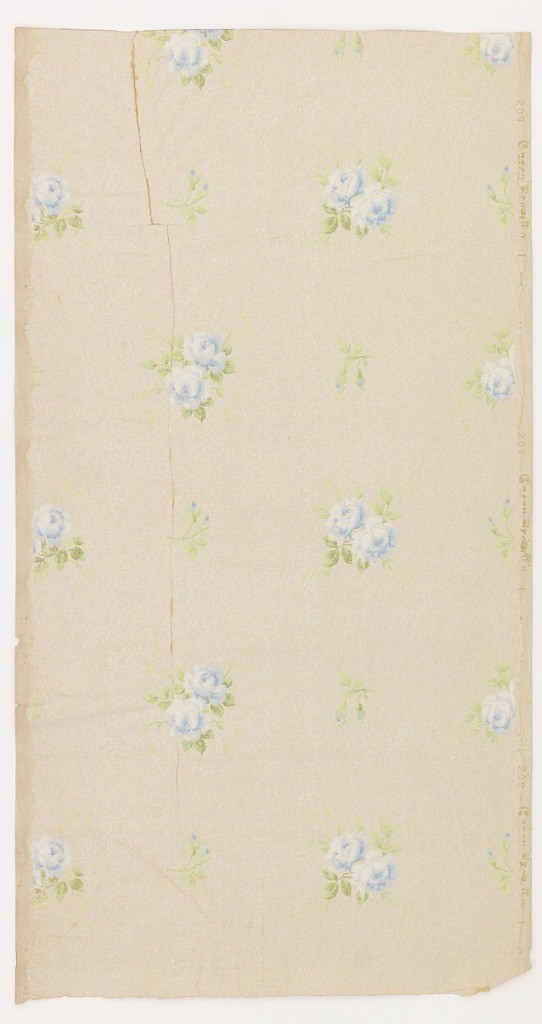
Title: Ceiling paper
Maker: Carey Bros. W.P. Mfg. Co., Philadelphia, Pennsylvania, founded 1882
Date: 1905–1915
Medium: Machine-printed paper, liquid mica
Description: Non-directional design of alternating large and small floral sprigs. Printed in blue, white, and green on a background of stylized floral motifs printed in white mica.